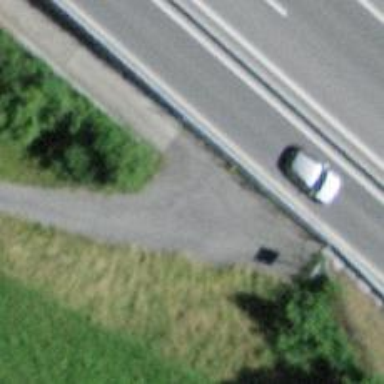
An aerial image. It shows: Paved footway.